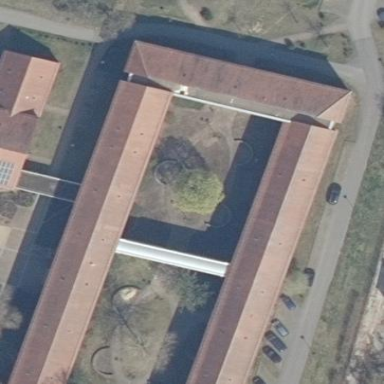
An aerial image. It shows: School building.